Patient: sex F, age 33
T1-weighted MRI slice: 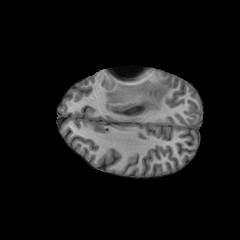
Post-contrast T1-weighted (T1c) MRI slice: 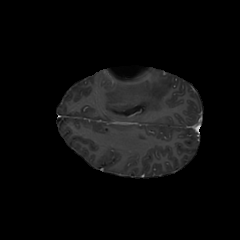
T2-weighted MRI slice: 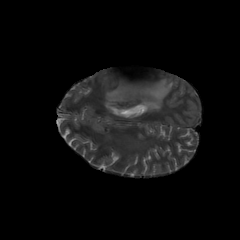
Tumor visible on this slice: yes
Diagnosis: Glioblastoma, IDH-wildtype
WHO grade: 4